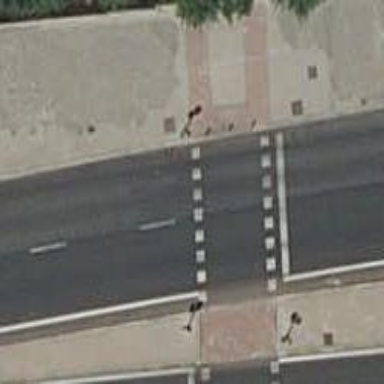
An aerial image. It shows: Zebra crossing with traffic signals.